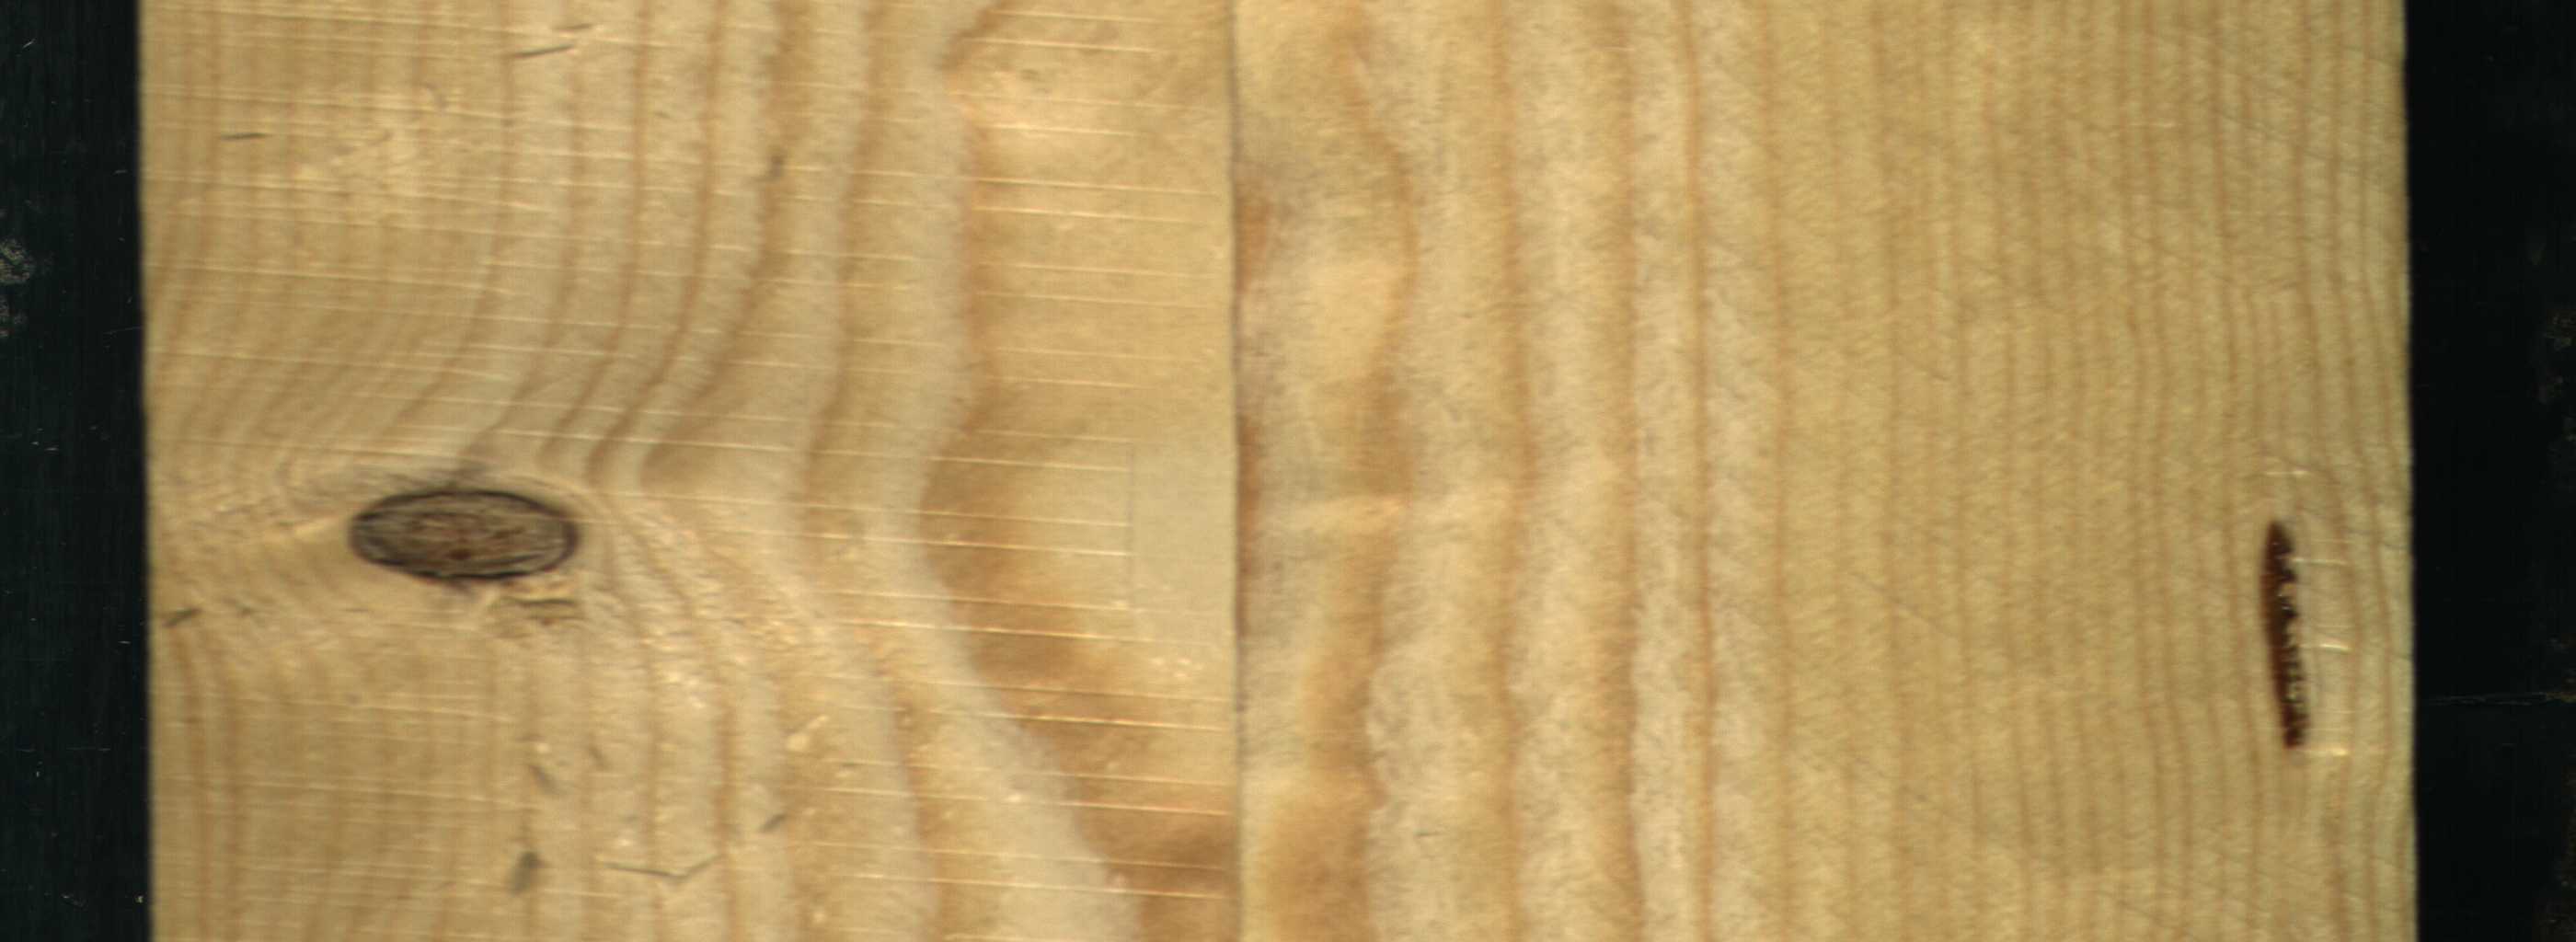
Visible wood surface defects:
resin
Live_Knot